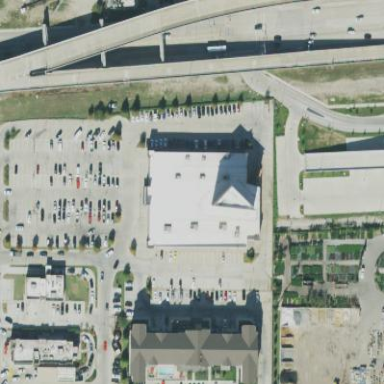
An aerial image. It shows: Building.